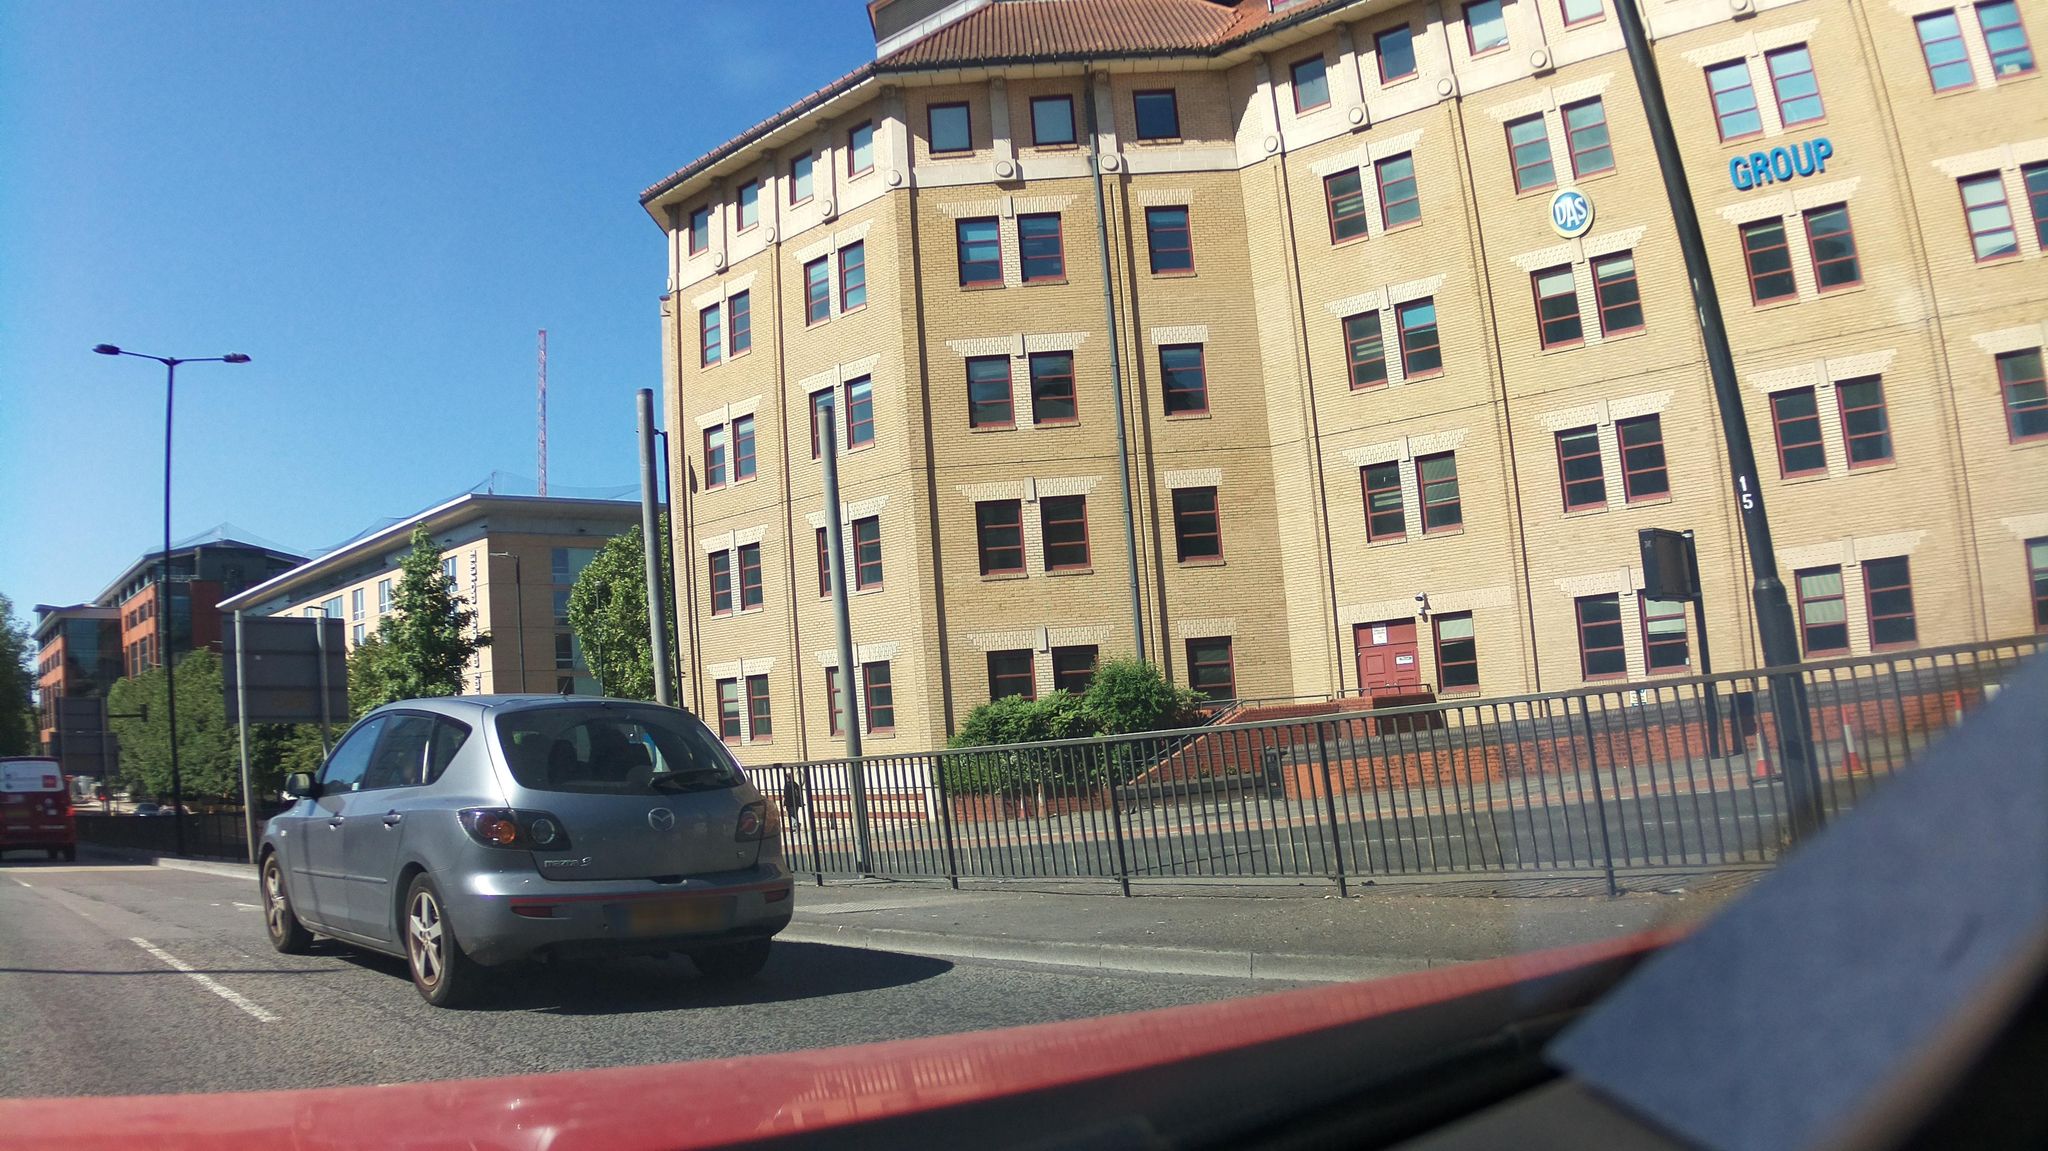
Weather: clear
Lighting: day
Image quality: good
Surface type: driving surface
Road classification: trunk
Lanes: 2
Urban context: urban centre
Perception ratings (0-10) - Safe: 3.35, Lively: 8.93, Beautiful: 3.83, Boring: 2.32, Depressing: 5.28, Wealthy: 8.25